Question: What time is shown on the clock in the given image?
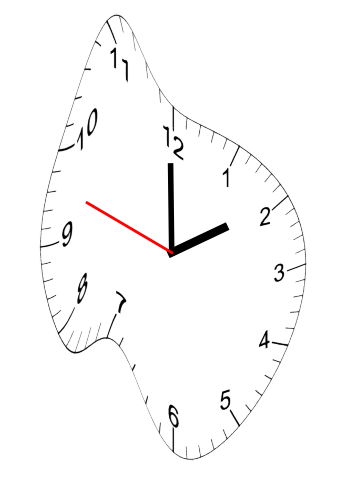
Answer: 01:59:48